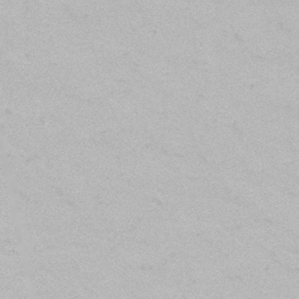
Label: frost